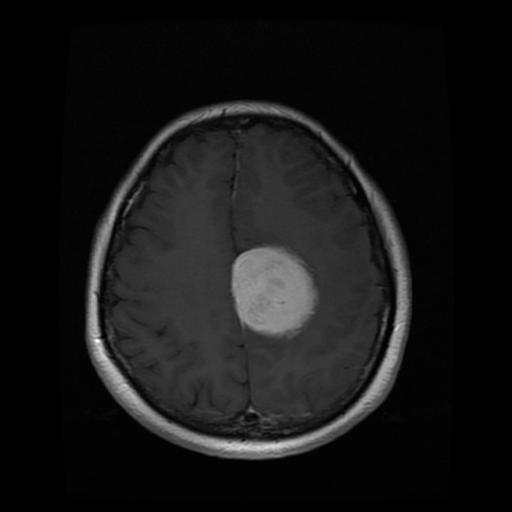
Label: meningioma